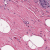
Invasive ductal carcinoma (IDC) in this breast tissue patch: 0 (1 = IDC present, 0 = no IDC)